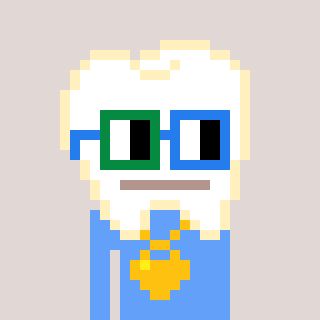
a pixel art character with square green and blue glasses, a tooth-shaped head and a blue-colored body on a warm background